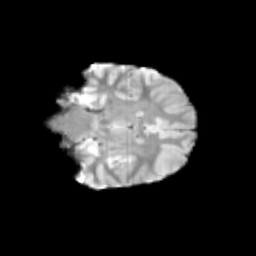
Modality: T2w
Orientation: coronal
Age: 9
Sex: male
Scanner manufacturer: siemens
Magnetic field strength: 3 T
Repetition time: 3.8 s
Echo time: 0.07 s